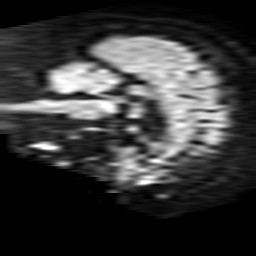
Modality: TRACE
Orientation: sagittal
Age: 62
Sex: female
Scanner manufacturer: philips
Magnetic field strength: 1.5 T
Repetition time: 3.786 s
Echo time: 0.09565 s